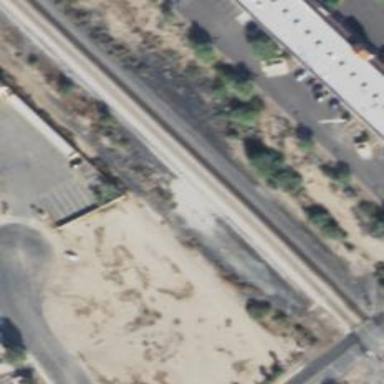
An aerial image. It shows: Railway track.